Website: bh-photo
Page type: payment
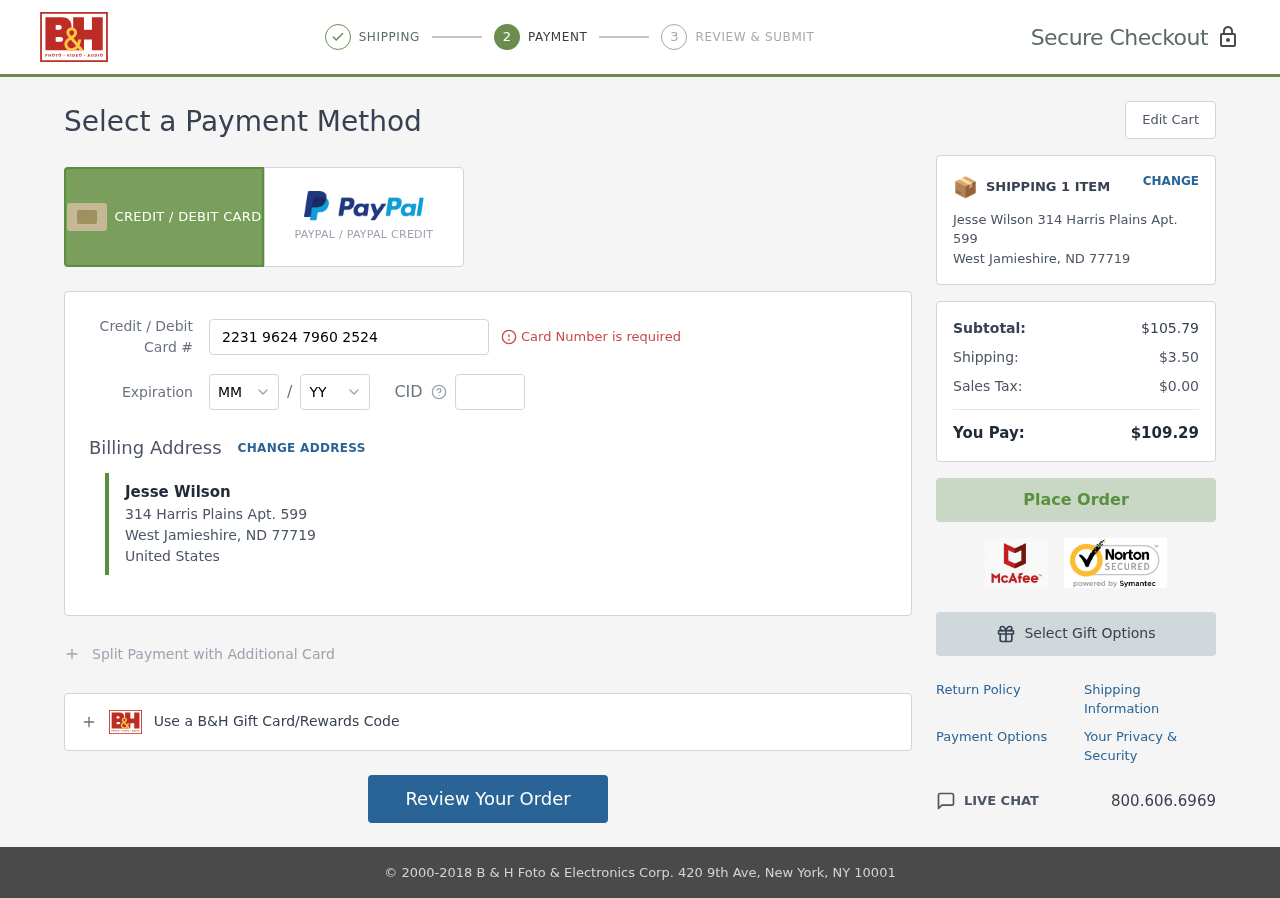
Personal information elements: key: PII_CARD_CVV
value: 691
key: PII_CARD_EXPIRY_MONTH
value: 02
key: PII_CARD_EXPIRY_YEAR
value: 28
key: PII_CARD_NUMBER
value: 2231 9624 7960 2524
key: PII_CITY
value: West Jamieshire
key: PII_COUNTRY
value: United States
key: PII_FULLNAME
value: Jesse Wilson
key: PII_POSTCODE
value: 77719
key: PII_STATE_ABBR
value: ND
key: PII_STREET
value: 314 Harris Plains Apt. 599
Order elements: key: ORDER_NUM_ITEMS
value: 1
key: ORDER_SUBTOTAL
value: $105.79
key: ORDER_SHIPPING_COST
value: $3.50
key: ORDER_TAX
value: $0.00
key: ORDER_TOTAL
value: $109.29